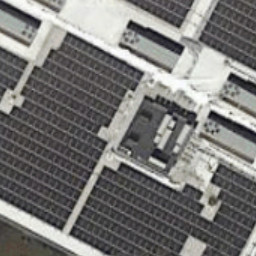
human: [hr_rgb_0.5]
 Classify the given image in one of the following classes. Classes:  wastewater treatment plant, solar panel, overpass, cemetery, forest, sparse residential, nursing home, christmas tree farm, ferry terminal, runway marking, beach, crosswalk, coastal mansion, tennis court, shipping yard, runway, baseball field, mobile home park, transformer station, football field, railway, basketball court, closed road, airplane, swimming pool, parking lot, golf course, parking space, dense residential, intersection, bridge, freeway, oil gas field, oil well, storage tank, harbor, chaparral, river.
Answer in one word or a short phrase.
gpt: solar panel